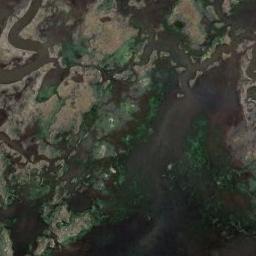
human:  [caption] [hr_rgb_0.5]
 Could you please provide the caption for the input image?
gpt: Numerous waters of different sizes are surrounded by wetlands .

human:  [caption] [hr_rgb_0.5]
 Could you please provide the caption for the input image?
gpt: The lake in a wetland is covered by a patch of green and brown mixed plants .

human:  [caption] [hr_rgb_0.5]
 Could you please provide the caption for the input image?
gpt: The wetland consists of bare land, Green plants and water .

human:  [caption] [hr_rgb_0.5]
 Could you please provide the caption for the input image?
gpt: There is a straight path through this wetland .

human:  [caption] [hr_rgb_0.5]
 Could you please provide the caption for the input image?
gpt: There are many water areas and some bare land on the wetland .